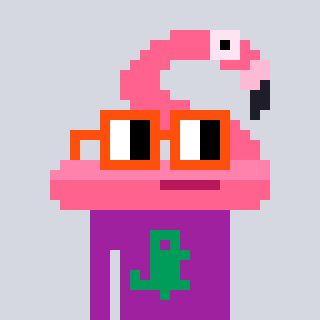
a pixel art character with square orange glasses, a flamingo-shaped head and a magenta-colored body on a cool background